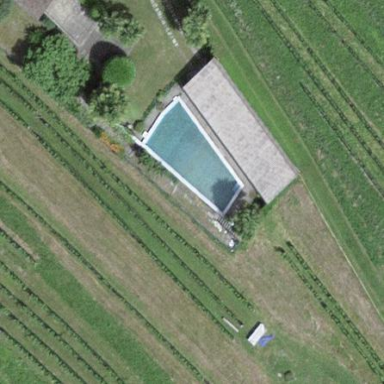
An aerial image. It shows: Swimming pool located in leisure land.